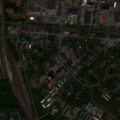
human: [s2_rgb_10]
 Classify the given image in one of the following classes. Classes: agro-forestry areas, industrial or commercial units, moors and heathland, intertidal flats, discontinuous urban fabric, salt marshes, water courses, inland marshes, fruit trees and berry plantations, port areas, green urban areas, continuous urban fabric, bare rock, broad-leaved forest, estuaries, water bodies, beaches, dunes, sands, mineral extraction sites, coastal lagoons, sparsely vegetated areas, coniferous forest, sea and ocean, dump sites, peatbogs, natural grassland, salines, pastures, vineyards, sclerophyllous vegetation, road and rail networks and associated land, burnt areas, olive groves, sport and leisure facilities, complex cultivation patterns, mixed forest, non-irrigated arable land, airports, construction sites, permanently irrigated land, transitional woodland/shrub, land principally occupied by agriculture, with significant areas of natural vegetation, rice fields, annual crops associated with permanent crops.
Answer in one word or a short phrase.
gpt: discontinuous urban fabric, industrial or commercial units